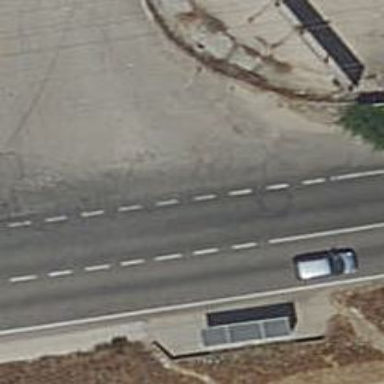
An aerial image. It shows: Public transport stop position.